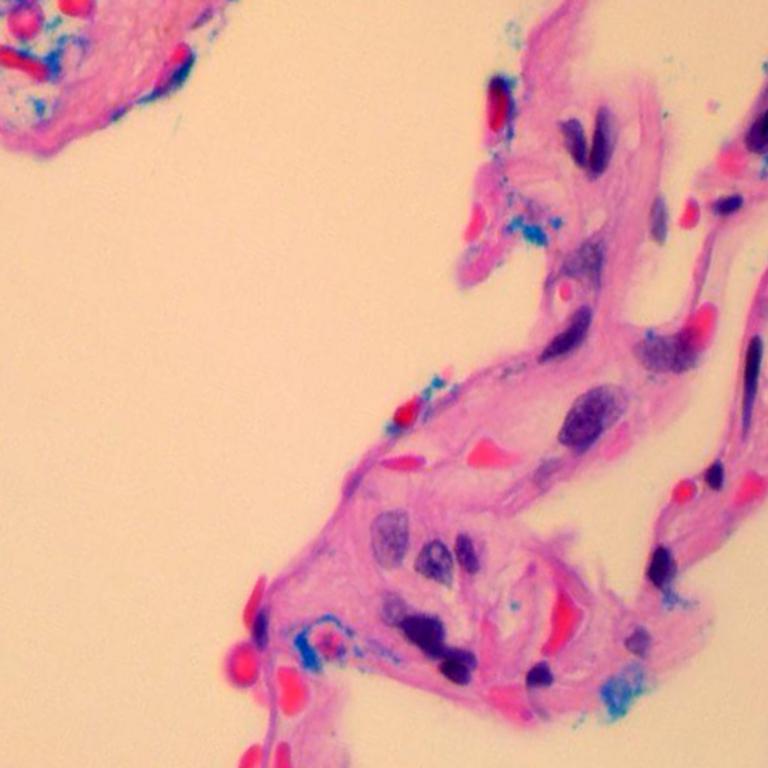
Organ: lung
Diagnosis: benign